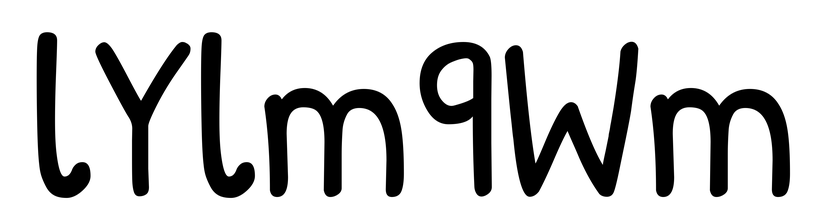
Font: PatrickHand-Regular